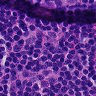
Metastatic tissue present: no